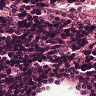
Metastatic tissue present: no